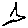
Label: star